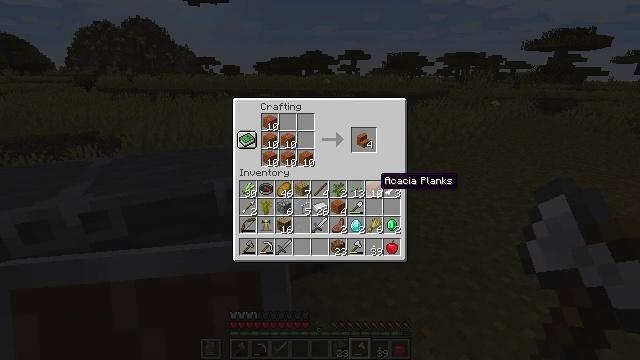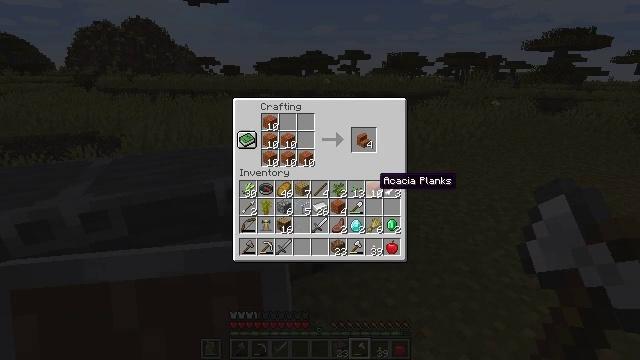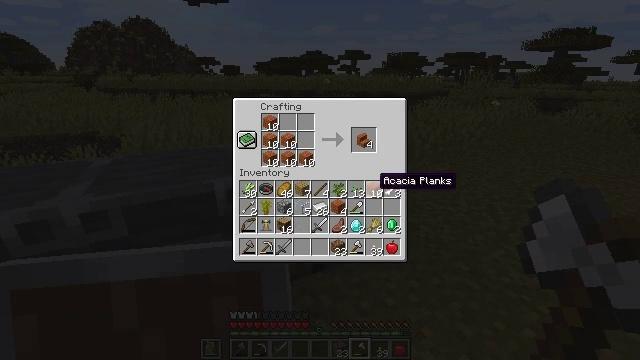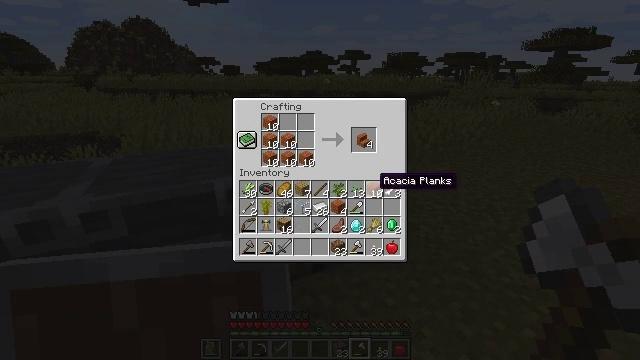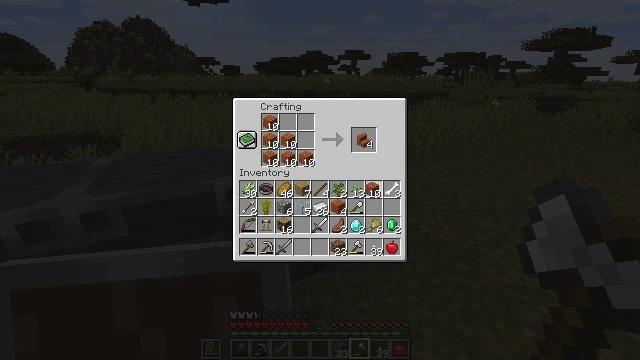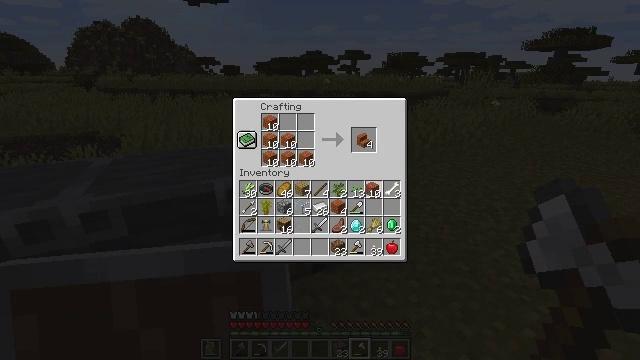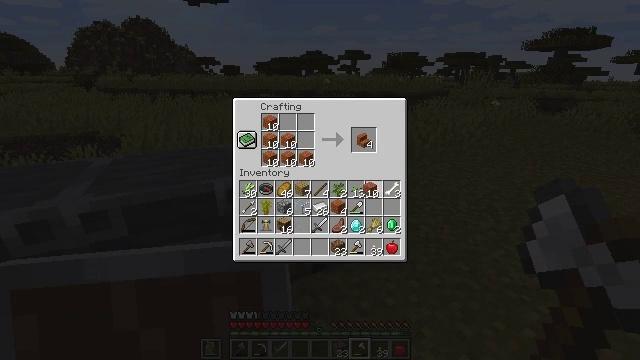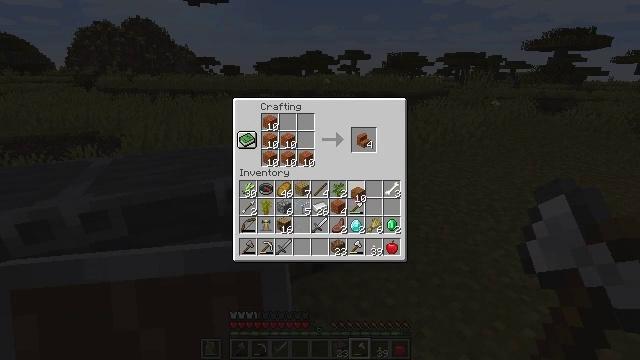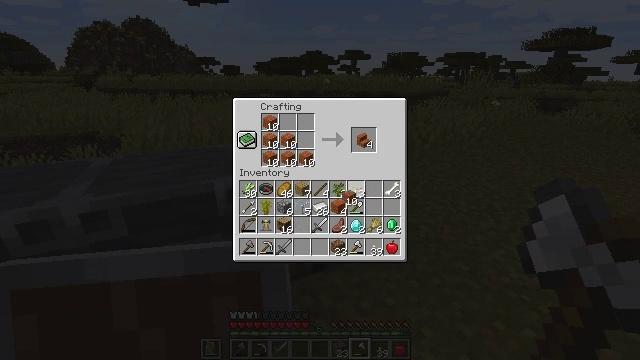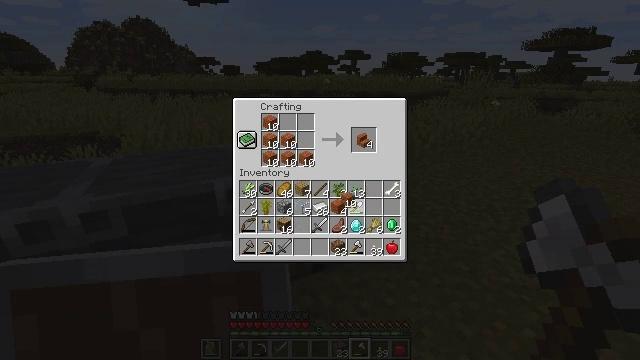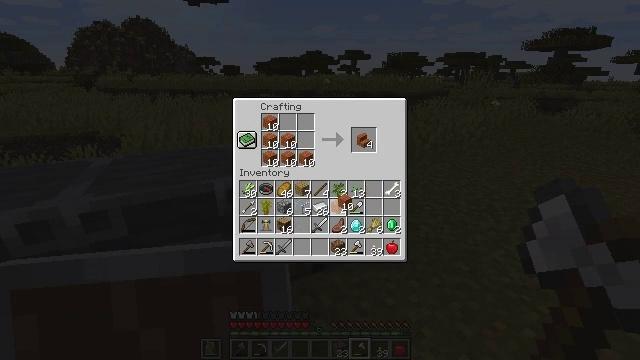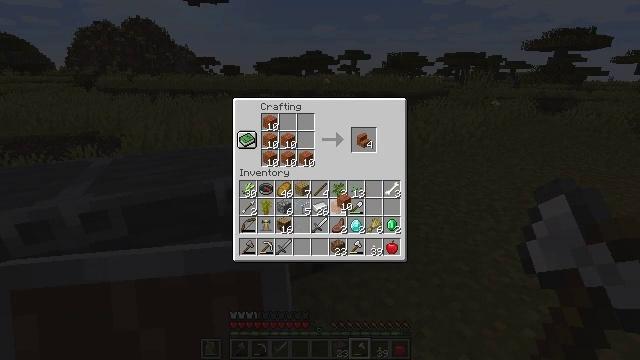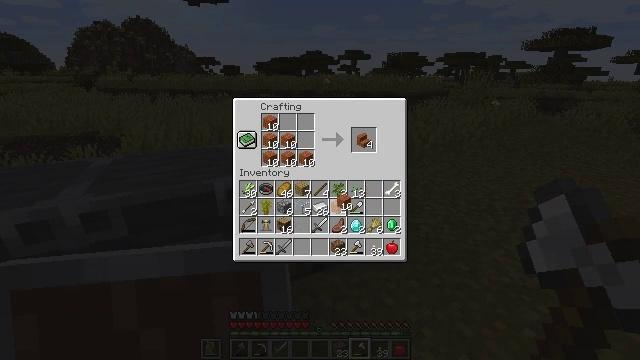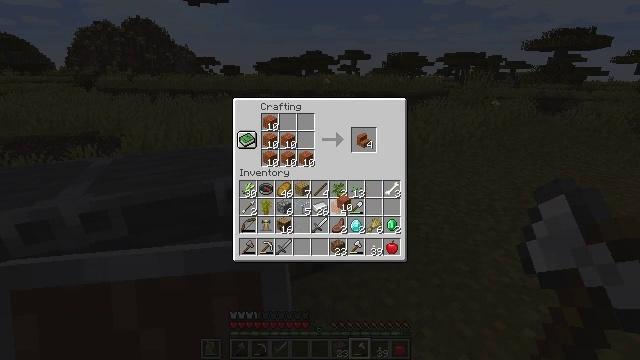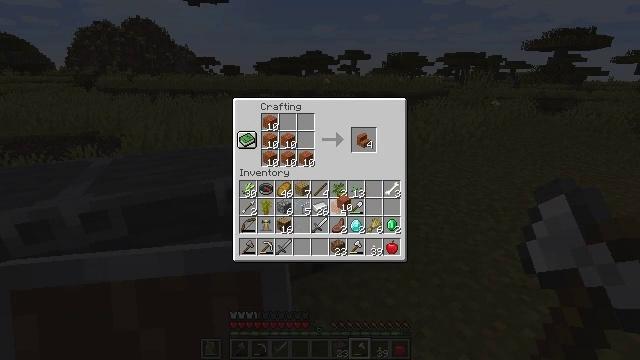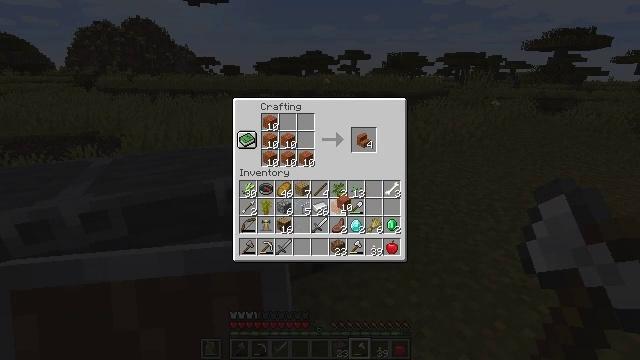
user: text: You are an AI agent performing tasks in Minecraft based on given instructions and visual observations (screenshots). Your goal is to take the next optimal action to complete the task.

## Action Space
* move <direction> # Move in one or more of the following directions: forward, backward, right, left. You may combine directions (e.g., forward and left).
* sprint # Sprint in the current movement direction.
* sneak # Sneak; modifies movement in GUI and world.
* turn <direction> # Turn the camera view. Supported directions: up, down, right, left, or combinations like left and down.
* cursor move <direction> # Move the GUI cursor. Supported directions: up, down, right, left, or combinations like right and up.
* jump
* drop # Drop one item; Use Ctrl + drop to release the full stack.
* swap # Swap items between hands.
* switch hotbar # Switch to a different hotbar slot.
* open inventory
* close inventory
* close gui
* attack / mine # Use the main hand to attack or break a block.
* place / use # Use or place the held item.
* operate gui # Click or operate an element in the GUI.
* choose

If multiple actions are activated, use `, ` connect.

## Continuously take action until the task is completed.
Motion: motion action
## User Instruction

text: Craft some acacia stairs.
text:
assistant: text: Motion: no_op
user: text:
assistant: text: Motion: no_op
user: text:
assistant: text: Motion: no_op
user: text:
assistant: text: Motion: operate gui
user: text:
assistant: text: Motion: operate gui
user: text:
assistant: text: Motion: no_op
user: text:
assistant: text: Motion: cursor move left
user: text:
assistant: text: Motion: cursor move left
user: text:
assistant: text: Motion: no_op
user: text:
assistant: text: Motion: no_op
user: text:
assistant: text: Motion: no_op
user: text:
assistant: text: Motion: no_op
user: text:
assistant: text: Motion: operate gui
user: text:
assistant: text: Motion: operate gui
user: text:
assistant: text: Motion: operate gui
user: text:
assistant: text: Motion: no_op
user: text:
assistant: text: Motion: no_op
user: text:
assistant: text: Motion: no_op
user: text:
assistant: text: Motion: no_op
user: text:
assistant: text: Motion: no_op
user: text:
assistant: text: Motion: no_op
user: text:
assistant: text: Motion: operate gui
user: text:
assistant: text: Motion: operate gui
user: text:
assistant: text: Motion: no_op
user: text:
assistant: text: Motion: cursor move left and up
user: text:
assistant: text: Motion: cursor move left and up
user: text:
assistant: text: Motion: cursor move left and up
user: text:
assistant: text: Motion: cursor move up
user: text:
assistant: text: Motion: no_op
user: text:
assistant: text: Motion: no_op